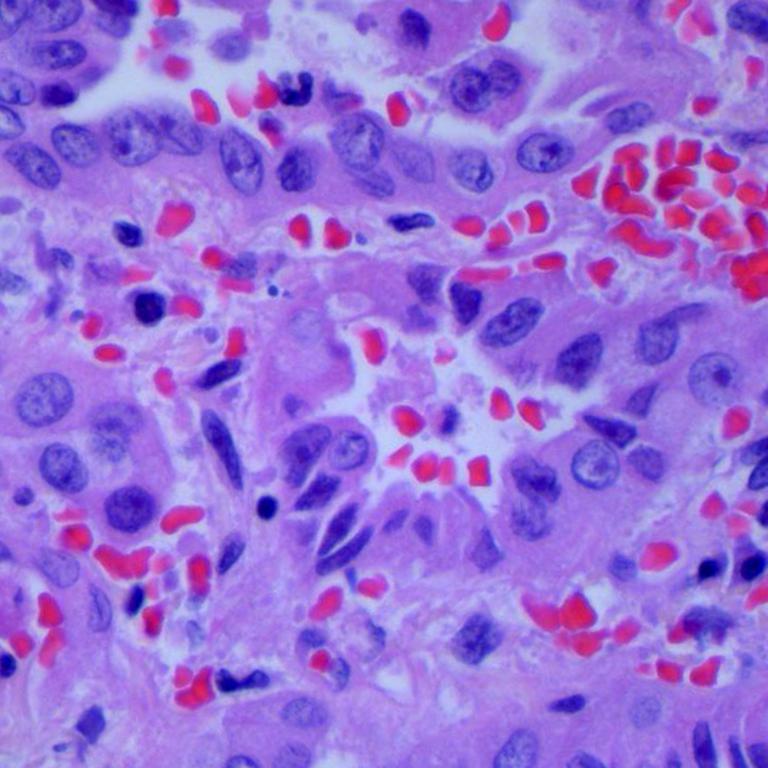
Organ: lung
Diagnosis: adenocarcinomas